Field crop: tomato
Growth stage: 2
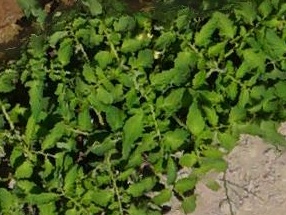
Species: tomato